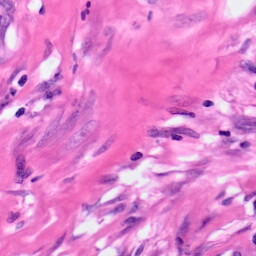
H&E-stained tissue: Pancreatic